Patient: sex M, age 48
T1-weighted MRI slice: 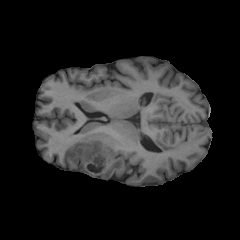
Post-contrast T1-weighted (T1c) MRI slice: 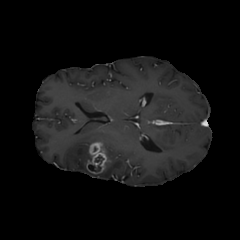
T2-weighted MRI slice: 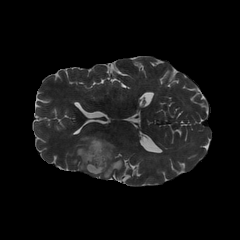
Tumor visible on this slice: yes
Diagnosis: Glioblastoma, IDH-wildtype
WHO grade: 4